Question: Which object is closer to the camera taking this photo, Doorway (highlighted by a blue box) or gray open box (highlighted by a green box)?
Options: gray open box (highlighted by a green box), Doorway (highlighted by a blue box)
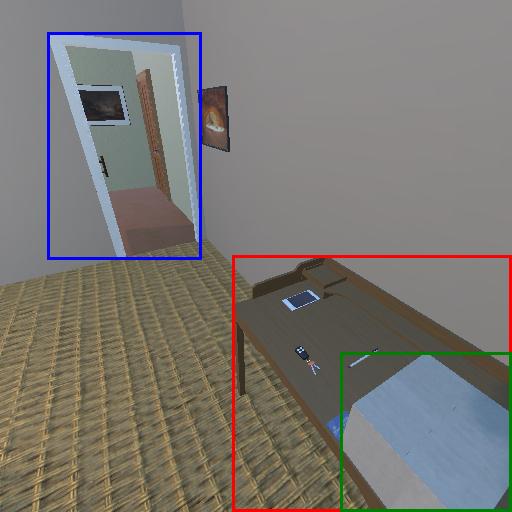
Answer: gray open box (highlighted by a green box)